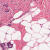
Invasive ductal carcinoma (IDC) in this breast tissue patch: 1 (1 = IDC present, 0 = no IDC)